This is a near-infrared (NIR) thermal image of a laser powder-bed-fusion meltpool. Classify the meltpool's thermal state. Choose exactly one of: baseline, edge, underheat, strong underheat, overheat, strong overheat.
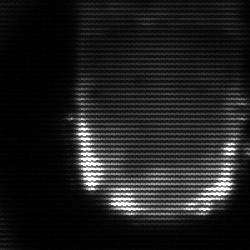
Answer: baseline